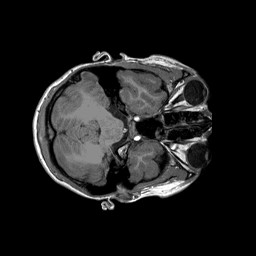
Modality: T1w
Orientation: coronal
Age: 12
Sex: male
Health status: ill